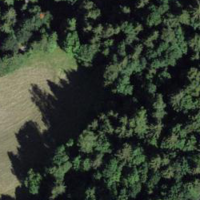
EUNIS habitat code: 43
Species observed at this site:
Petasites albus